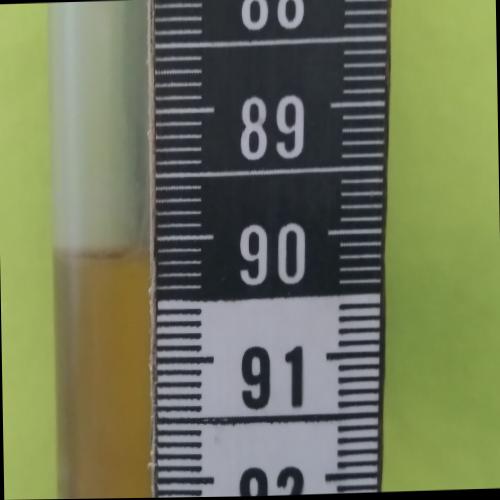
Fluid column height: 90.1 cm